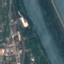
Label: River